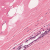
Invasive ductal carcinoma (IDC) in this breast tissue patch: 0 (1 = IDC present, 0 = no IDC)